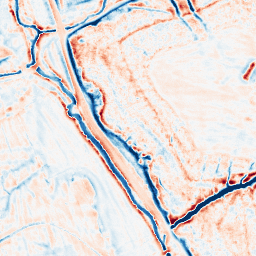
Category: edge_preserving
Decomposition family: bilateral
Decomposition parameters: d: 15
sigma_color: 75
sigma_space: 75
Upsampling method: quintic
Upsampling parameters: scale: 2
Upsampling scale: 2